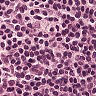
Metastatic tissue present: no